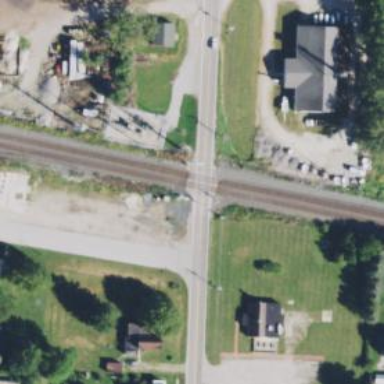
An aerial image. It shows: Railway level crossing.